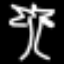
Label: palm tree